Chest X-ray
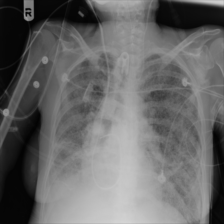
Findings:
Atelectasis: positive
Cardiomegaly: negative
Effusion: negative
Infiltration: negative
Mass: negative
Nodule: negative
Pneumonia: negative
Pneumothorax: negative
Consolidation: negative
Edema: negative
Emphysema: negative
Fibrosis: negative
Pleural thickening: negative
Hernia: negative